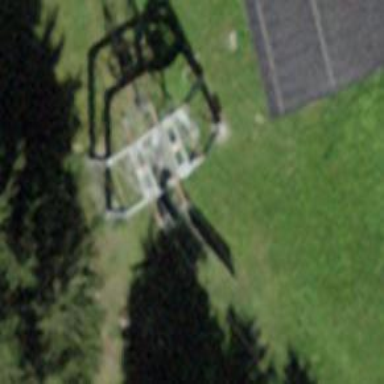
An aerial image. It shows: Pylon used for aerialway.